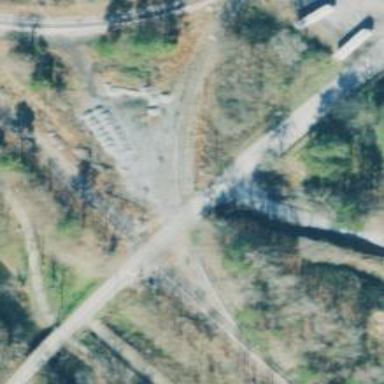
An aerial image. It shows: Level crossing with lights on the railway.